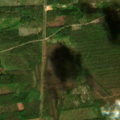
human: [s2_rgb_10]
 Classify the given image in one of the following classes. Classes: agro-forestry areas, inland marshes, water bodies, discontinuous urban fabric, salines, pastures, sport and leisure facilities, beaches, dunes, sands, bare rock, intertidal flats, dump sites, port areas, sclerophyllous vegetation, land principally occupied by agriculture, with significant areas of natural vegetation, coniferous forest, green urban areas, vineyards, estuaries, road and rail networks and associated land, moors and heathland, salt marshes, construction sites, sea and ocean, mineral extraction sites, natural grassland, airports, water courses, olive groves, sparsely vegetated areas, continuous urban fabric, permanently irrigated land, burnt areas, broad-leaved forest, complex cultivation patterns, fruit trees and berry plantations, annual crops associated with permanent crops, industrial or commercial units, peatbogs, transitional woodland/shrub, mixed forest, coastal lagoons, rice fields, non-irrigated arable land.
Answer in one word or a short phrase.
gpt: coniferous forest, mixed forest, transitional woodland/shrub